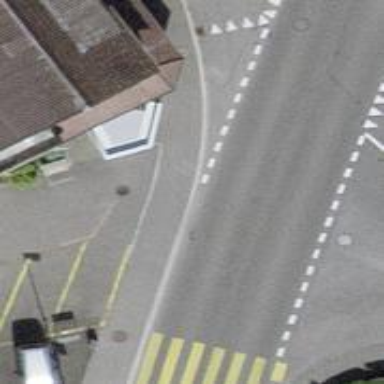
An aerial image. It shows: Unmarked road crossing.